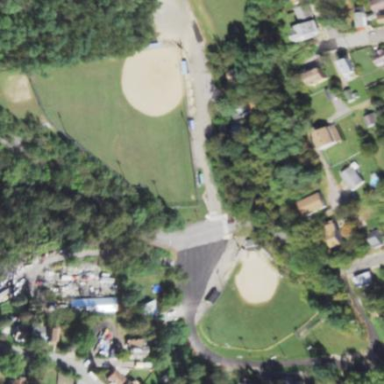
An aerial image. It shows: Baseball pitch for leisure land.